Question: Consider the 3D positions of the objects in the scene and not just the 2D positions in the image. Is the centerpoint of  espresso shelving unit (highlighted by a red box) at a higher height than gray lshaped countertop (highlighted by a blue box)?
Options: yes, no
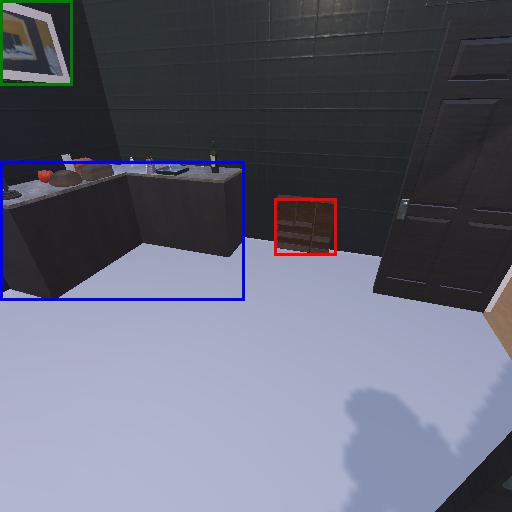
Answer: yes